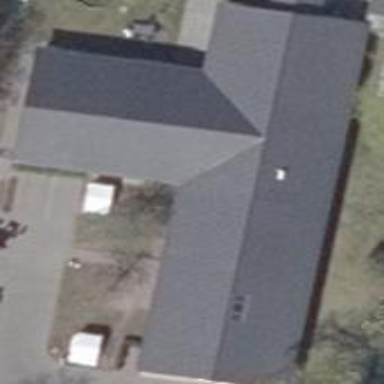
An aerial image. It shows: Building that houses veterinary clinic.